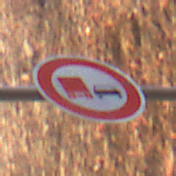
Verkehrszeichen: UeberholverbotKraftfahrzeuge
Umgebung: Outdoor, Urban
Tageszeit: MorningAfternoon
Wetter: Clear
Licht: Natural
Jahreszeit: NotSpecified
Kontrast: MediumContrast